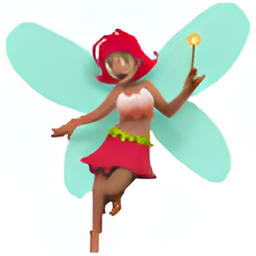
Name: woman fairy medium skin tone
Emoji: 🧚🏽‍♀️
Group: People & Body
Sub-group: person-fantasy